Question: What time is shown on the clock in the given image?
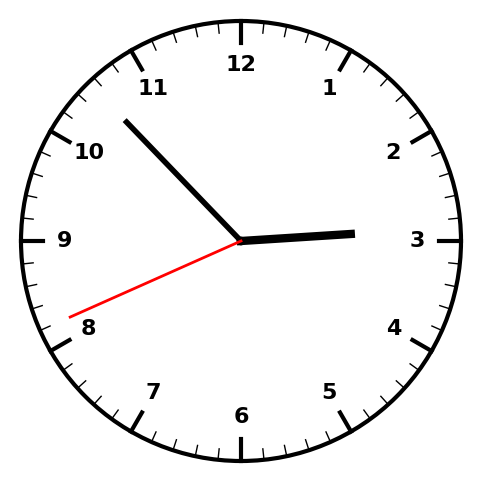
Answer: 02:52:41